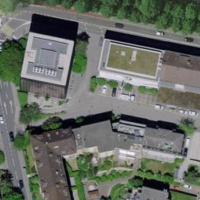
EUNIS habitat code: 54
Species observed at this site:
Symphoricarpos albus